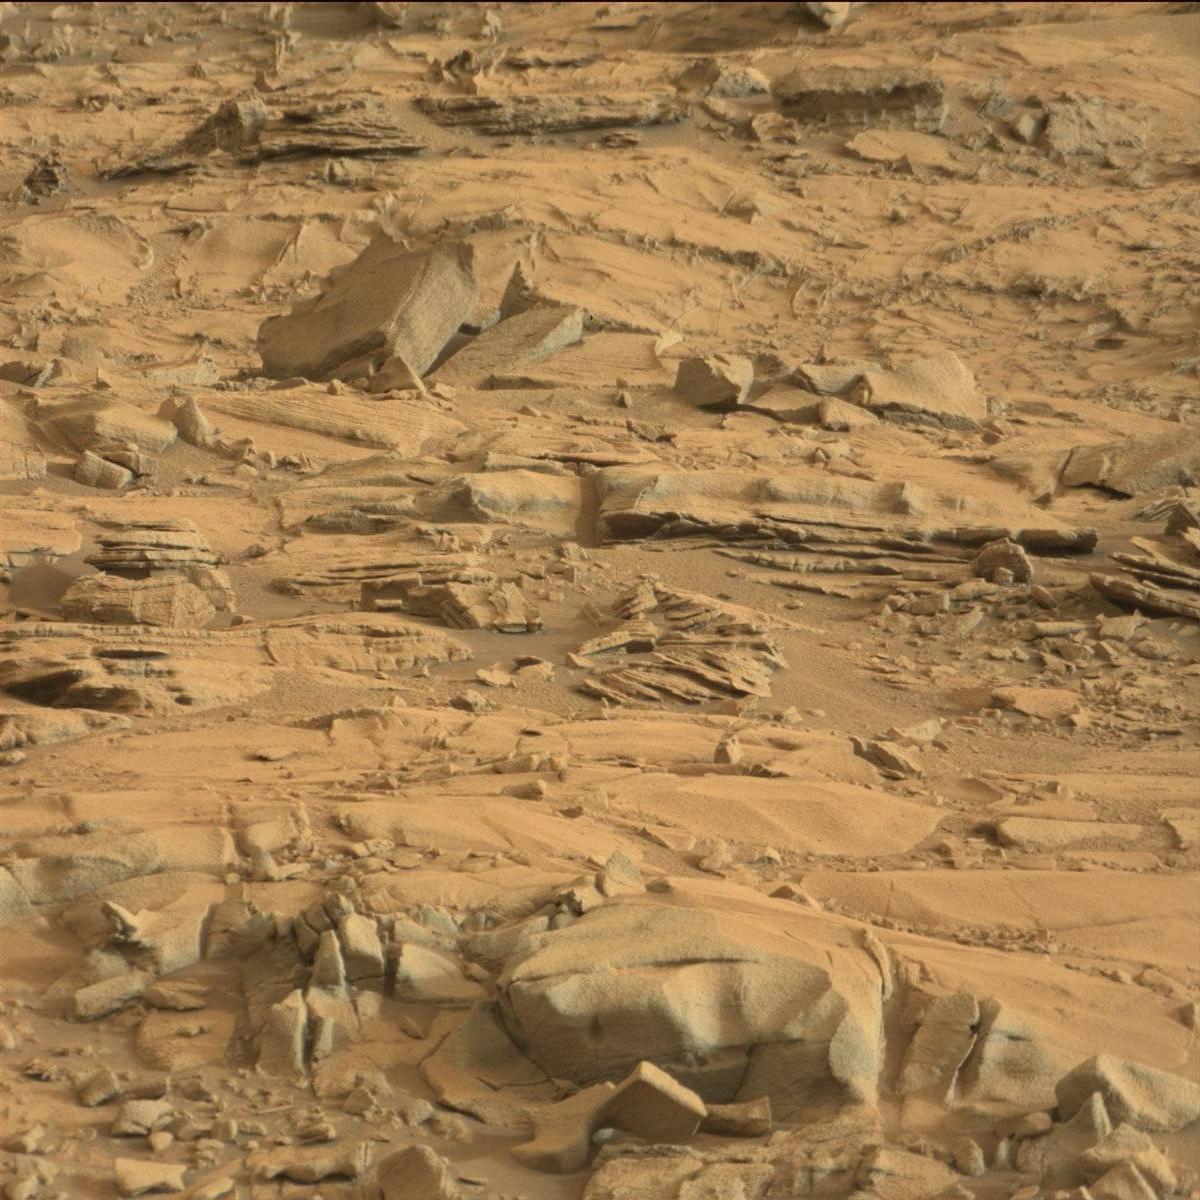
Terrain classes present: Bedrock, Sand / Soil